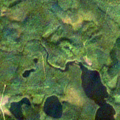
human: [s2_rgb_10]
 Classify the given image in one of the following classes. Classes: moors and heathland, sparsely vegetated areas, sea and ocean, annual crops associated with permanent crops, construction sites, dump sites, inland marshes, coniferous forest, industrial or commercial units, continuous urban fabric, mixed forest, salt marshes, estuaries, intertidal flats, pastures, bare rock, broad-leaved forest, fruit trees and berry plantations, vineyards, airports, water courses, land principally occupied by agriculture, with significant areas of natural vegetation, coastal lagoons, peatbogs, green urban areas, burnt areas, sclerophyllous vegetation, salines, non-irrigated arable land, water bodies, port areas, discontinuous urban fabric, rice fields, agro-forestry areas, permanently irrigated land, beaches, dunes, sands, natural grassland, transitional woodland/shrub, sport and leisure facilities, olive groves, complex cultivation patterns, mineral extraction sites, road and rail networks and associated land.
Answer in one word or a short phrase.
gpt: coniferous forest, transitional woodland/shrub, water bodies